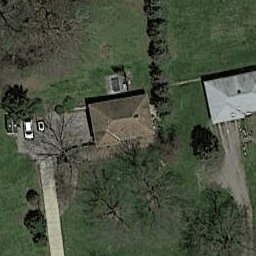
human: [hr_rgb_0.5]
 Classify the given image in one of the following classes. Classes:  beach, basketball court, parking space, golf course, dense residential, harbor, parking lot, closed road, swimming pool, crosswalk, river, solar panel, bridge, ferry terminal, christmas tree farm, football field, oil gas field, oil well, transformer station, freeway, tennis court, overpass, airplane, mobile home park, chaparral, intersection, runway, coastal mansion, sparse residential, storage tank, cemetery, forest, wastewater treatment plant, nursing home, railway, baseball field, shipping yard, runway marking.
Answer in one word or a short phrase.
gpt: sparse residential